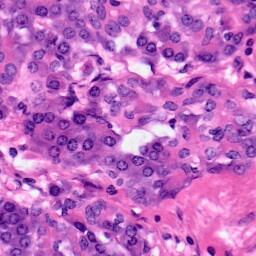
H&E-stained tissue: Pancreatic